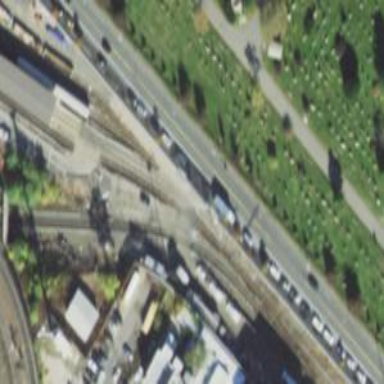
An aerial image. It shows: Yard area with electrified rail on top.